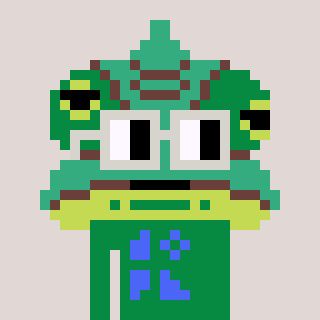
a pixel art character with square light gray glasses, a chameleon-shaped head and a green-colored body on a warm background